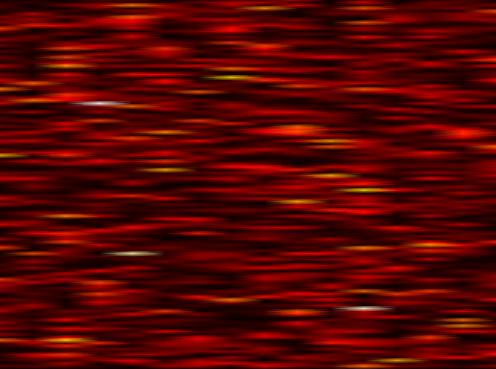
Label: FBMC